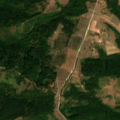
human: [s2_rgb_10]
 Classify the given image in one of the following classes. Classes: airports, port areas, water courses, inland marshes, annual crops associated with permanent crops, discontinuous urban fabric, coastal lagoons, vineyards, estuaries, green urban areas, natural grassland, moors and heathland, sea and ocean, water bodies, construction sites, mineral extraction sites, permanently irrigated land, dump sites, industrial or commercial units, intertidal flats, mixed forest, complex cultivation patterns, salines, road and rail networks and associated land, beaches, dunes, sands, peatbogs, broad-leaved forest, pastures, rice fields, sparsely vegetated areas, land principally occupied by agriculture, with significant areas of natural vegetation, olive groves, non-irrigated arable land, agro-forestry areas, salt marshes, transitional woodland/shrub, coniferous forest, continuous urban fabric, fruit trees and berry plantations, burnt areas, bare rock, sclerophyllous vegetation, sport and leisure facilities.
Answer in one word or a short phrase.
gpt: complex cultivation patterns, land principally occupied by agriculture, with significant areas of natural vegetation, broad-leaved forest, transitional woodland/shrub